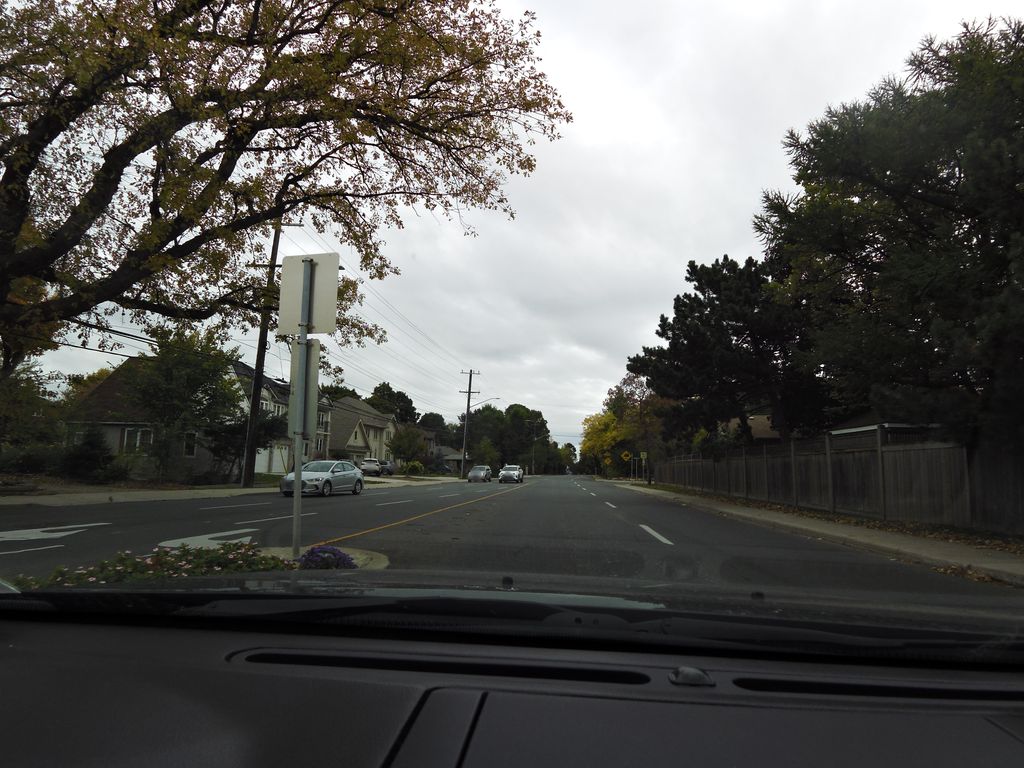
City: hamilton